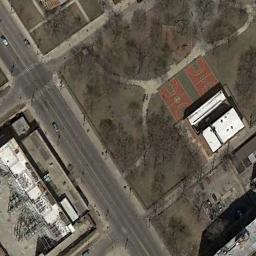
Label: basketball_court